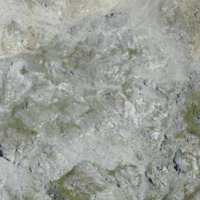
EUNIS habitat code: 31
Species observed at this site:
Saxifraga androsacea